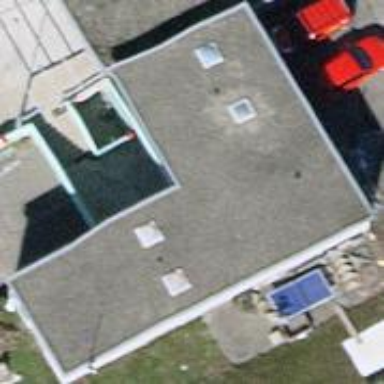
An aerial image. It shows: Building with flat roof painted in dimgray color.